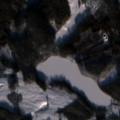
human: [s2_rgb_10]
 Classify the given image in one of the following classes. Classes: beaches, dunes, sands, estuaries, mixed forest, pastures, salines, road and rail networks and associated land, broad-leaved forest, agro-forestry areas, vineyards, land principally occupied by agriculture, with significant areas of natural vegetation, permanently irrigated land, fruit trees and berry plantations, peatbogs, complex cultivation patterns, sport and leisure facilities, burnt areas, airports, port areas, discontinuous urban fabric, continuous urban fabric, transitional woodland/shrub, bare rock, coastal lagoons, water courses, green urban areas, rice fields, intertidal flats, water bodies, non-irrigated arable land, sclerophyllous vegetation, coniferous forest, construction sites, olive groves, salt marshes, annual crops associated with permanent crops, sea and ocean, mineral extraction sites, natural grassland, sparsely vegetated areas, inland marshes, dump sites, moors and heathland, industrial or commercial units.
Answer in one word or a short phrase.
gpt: coniferous forest, mixed forest, transitional woodland/shrub